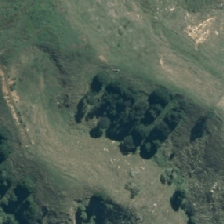
Land cover: broadleaved_indigenous_hardwood